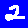
Digit: 2